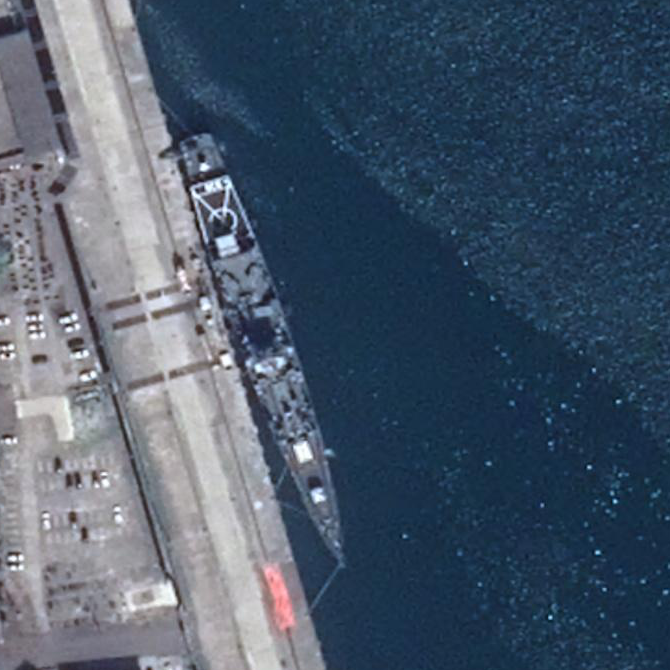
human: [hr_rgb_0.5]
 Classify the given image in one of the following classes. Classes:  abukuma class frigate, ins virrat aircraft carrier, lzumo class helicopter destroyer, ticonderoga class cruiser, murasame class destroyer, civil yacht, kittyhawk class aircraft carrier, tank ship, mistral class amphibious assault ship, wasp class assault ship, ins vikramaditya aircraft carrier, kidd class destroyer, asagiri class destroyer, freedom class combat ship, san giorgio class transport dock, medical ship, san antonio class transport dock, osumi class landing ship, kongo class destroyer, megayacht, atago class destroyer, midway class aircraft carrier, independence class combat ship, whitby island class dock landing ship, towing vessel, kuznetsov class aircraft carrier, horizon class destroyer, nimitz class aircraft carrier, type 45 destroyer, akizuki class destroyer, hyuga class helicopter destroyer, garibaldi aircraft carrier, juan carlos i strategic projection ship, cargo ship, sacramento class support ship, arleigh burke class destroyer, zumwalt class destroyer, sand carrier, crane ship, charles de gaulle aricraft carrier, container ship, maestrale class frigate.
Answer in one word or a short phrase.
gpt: Kidd class destroyer